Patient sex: M
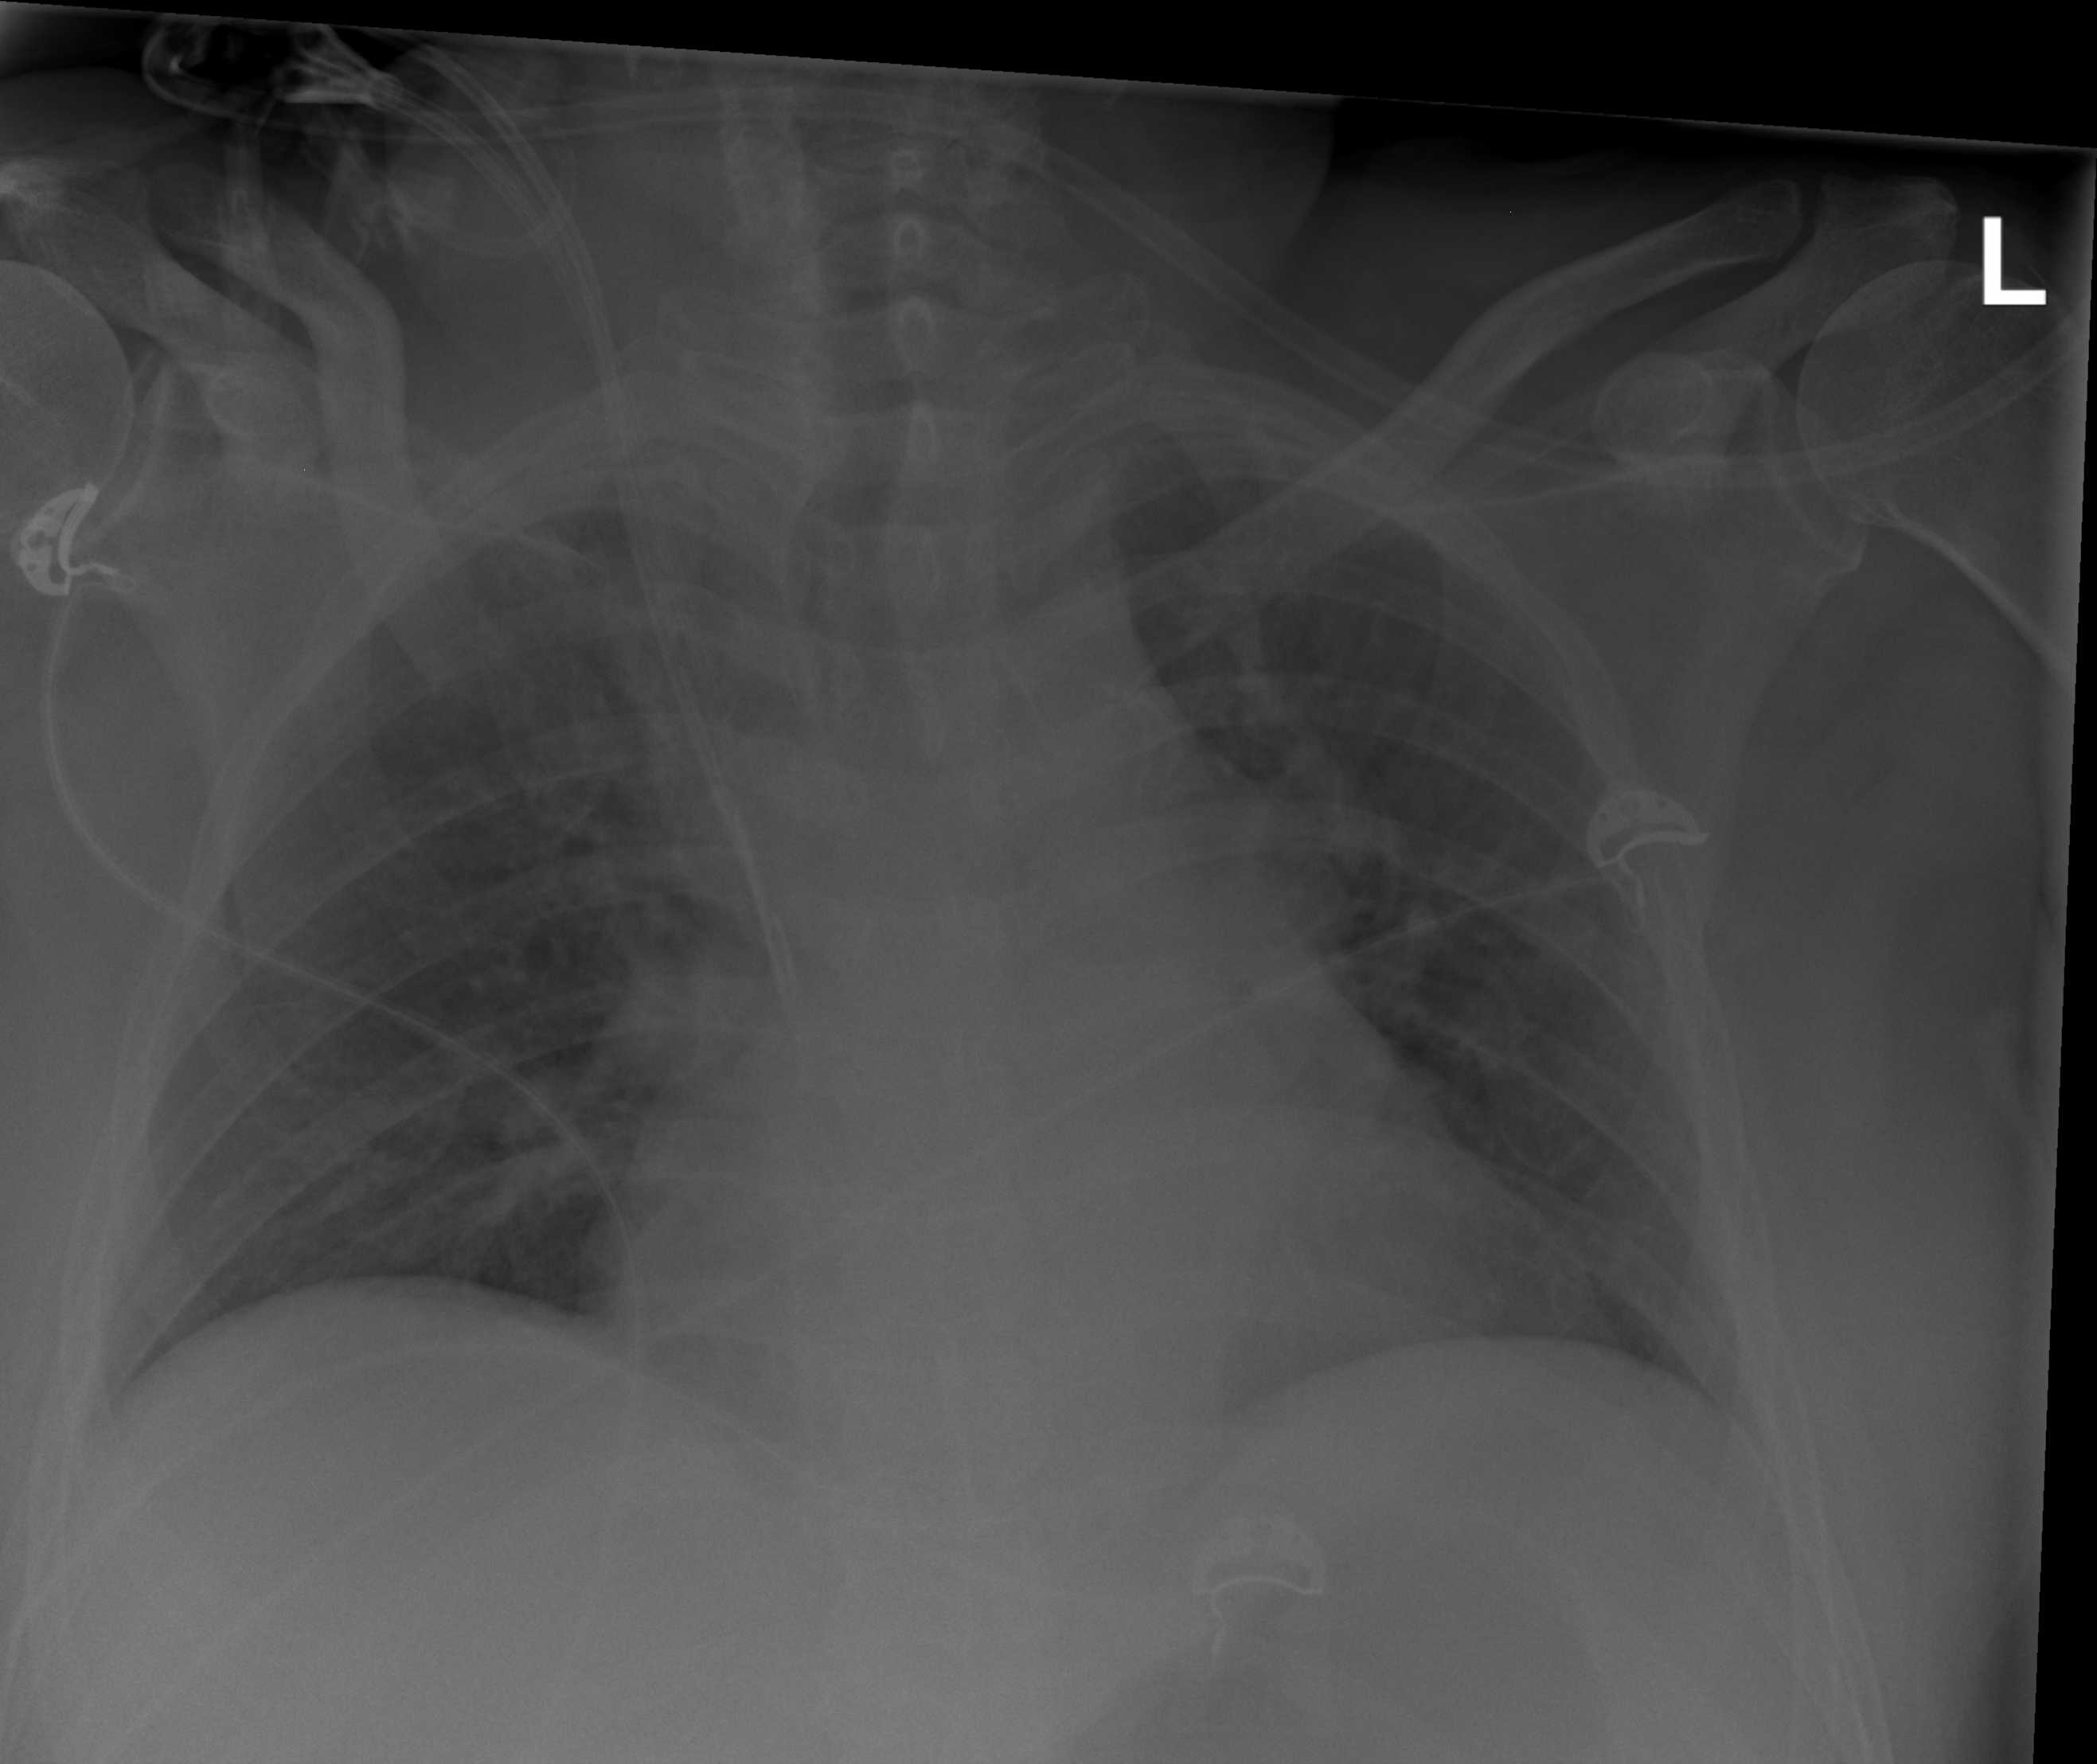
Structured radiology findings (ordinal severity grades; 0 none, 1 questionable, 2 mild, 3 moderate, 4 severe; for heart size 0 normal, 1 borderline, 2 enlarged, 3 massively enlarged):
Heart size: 2
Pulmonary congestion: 0
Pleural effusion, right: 0
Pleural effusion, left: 0
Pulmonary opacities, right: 0
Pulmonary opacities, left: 0
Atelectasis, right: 0
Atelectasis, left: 0